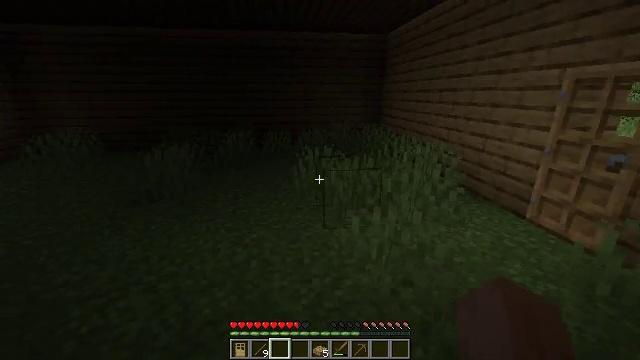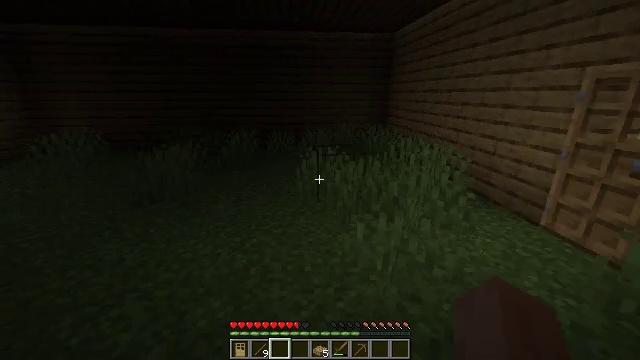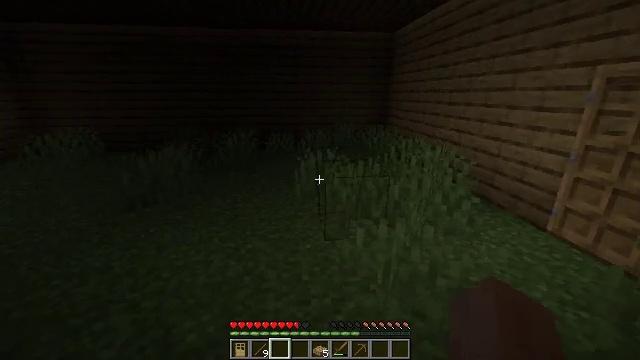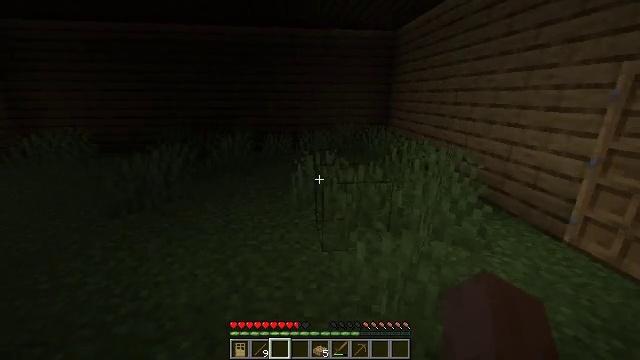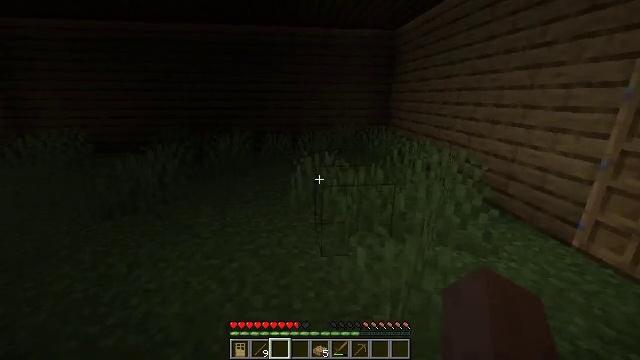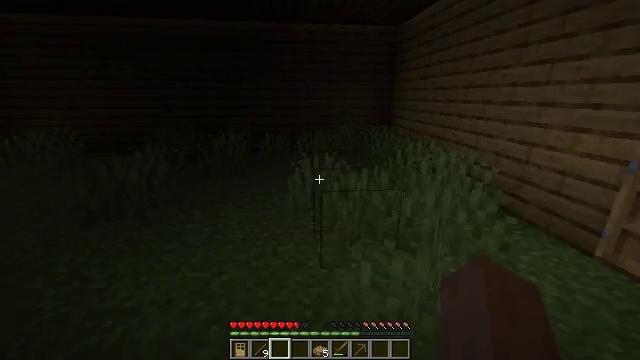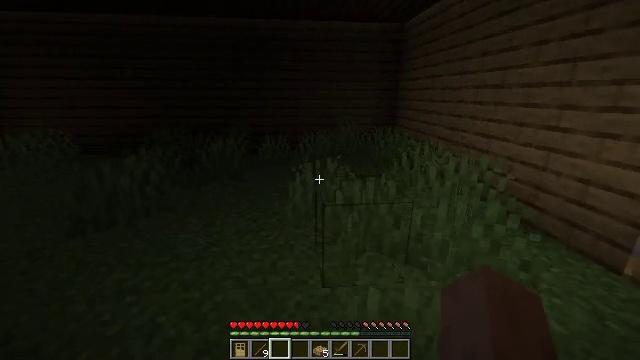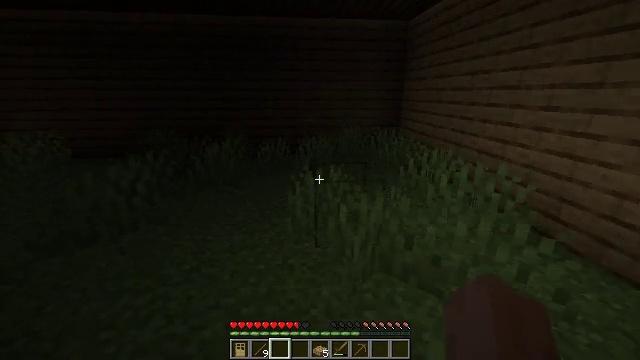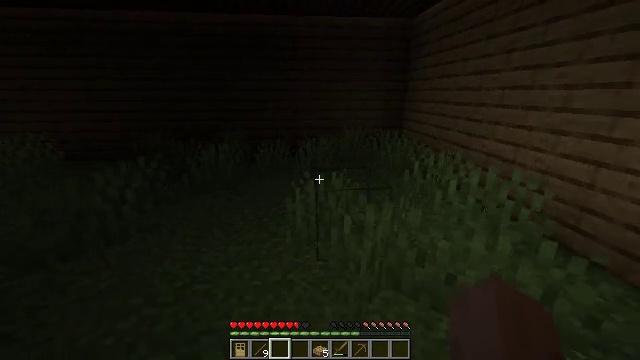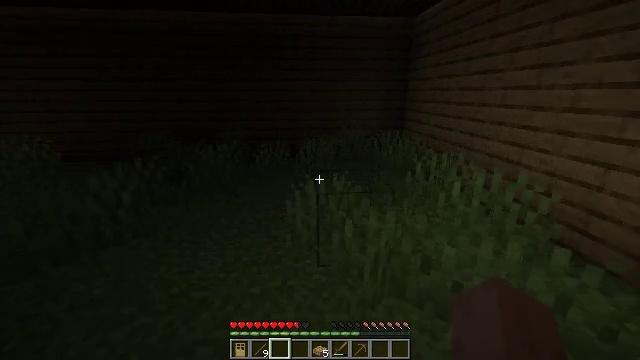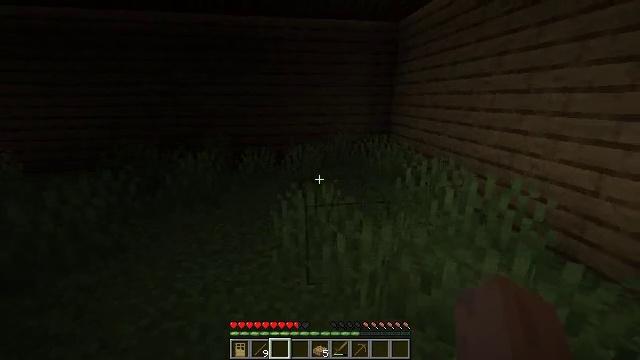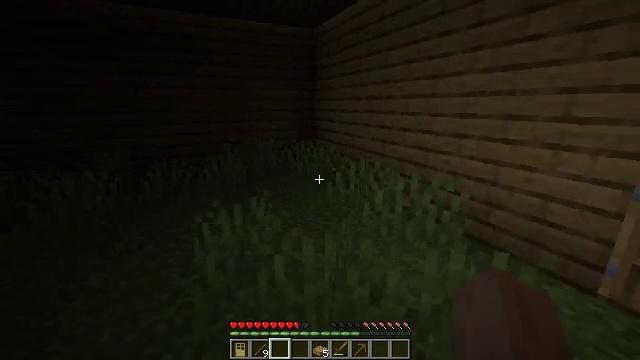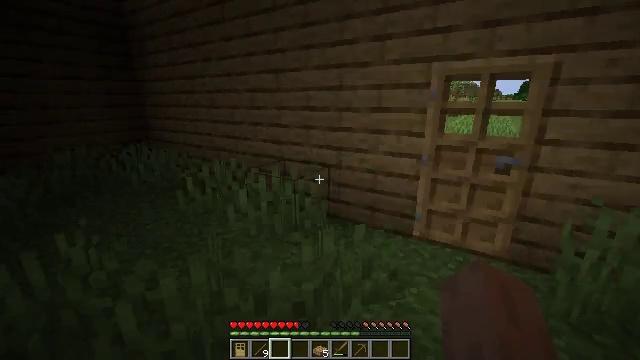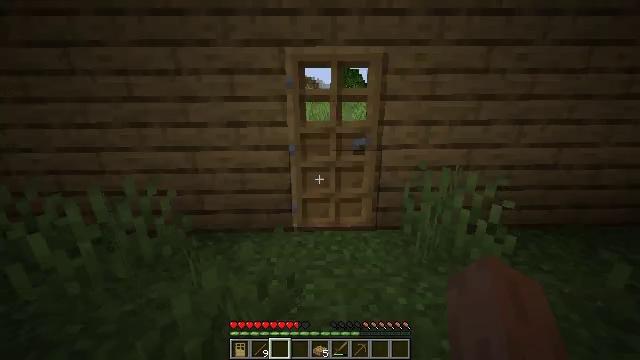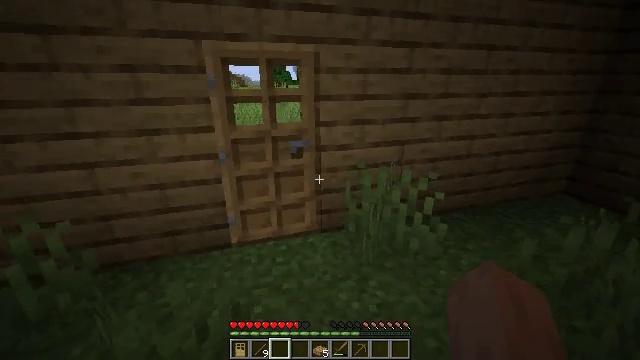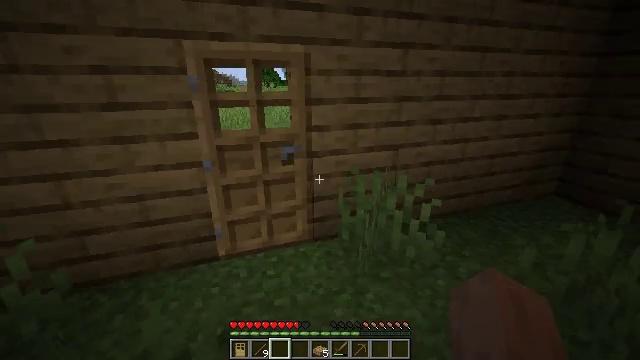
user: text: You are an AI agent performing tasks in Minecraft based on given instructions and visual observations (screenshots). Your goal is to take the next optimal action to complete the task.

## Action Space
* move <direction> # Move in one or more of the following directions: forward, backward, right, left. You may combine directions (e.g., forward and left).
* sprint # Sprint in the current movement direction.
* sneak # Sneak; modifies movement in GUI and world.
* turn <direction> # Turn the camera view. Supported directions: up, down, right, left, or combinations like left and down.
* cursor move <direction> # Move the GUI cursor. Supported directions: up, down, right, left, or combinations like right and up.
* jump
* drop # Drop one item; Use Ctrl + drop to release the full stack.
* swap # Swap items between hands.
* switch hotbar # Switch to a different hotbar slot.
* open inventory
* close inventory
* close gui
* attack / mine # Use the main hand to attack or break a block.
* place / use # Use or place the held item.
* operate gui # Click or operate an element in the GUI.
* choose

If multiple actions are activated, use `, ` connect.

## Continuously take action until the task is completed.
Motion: motion action
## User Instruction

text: Mine oak leaves.
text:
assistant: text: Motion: move forward, turn left
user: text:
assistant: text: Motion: move forward
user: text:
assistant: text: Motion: move forward
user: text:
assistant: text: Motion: move forward
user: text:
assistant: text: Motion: move forward
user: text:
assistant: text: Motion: move forward
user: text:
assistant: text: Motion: move forward
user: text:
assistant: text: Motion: move forward
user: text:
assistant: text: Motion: move forward
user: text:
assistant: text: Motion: move forward, turn right
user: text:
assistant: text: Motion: move forward, turn right and up
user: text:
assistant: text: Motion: move forward, turn right and down
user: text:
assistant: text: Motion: move forward, turn right and down
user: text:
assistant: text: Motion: move forward, turn right
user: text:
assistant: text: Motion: move forward, turn right
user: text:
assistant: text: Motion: move forward
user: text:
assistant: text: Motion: move forward
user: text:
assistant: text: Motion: move forward
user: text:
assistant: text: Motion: move forward
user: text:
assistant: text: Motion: move forward
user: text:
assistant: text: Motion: move forward
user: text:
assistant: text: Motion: move forward, turn left
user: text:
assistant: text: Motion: move forward, turn left
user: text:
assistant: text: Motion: move forward, turn left
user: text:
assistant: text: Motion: move forward, use / place
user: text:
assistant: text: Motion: move forward, use / place
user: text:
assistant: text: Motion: move forward, use / place
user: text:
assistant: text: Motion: move forward, use / place
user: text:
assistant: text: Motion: move forward
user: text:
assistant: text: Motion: move forward